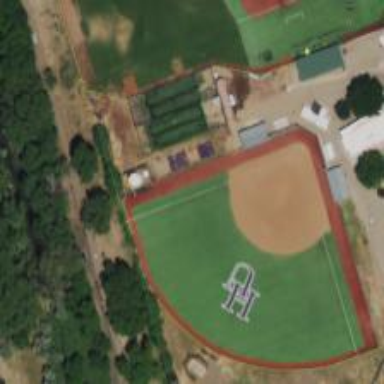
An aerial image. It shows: Softball pitch for leisure land activities.